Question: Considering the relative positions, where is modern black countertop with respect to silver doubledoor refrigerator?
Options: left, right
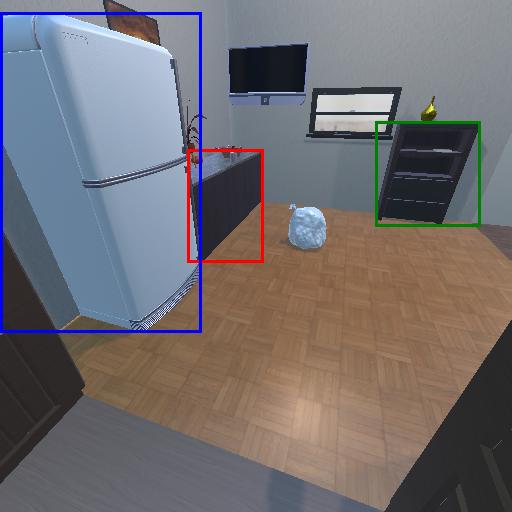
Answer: left